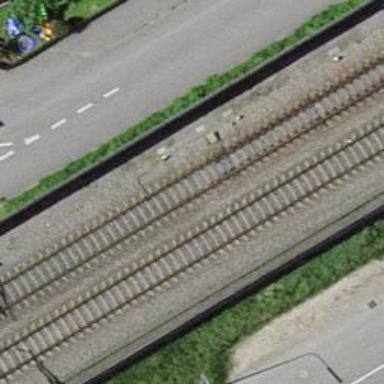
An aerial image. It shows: Railway switch.